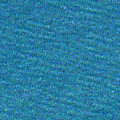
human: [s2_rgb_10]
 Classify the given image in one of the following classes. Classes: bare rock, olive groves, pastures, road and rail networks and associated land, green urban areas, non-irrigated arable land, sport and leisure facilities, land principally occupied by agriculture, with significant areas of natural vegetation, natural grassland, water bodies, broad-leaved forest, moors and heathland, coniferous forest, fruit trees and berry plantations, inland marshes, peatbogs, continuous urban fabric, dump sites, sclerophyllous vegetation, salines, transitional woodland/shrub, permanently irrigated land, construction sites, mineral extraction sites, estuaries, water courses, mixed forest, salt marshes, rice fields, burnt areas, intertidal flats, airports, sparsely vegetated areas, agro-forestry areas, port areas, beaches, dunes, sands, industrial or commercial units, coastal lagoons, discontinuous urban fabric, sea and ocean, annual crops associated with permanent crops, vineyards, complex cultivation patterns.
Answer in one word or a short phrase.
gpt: sea and ocean